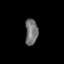
Tissue: skin
Cell type: Epithelial cells
Senescence score: 0.2309
Nuclear area (px): 324
Mean DAPI intensity: 114.676